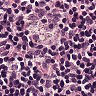
Metastatic tissue present: no